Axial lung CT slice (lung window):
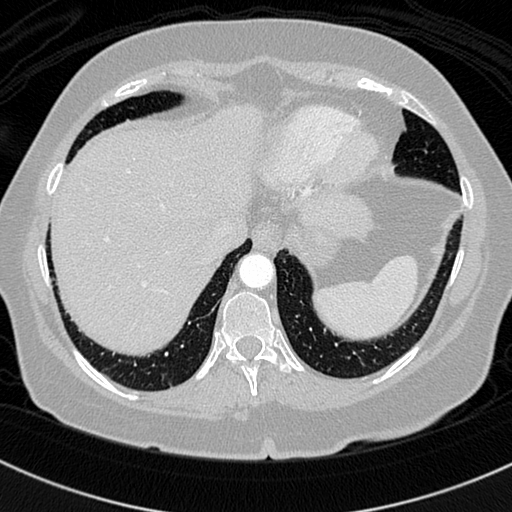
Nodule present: no